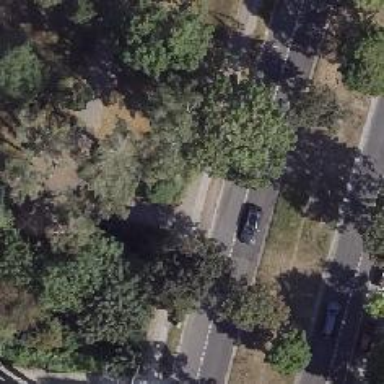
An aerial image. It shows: Compacted footway.